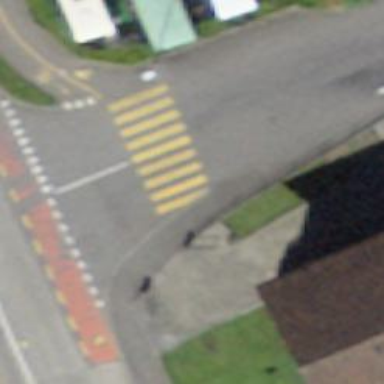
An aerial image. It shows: Uncontrolled crossing on the road.